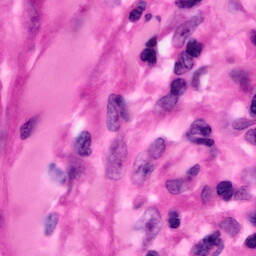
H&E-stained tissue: Pancreatic